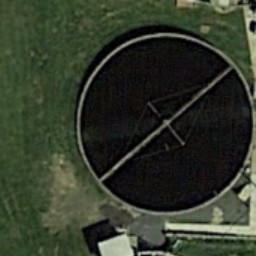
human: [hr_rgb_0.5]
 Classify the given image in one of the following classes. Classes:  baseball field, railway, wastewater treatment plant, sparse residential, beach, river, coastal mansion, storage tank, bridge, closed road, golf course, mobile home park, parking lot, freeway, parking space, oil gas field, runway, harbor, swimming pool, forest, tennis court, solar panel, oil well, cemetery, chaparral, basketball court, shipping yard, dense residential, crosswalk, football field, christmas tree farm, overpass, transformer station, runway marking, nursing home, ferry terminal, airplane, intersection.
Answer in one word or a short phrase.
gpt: wastewater treatment plant